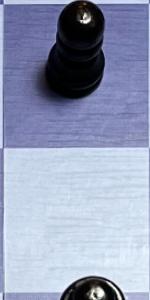
Label: Empty